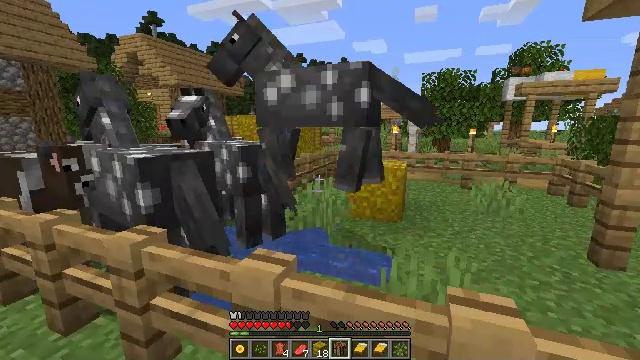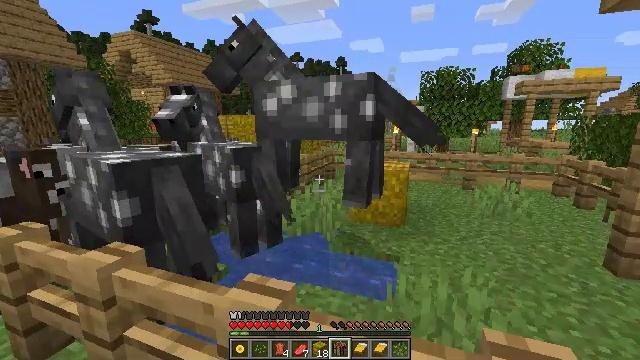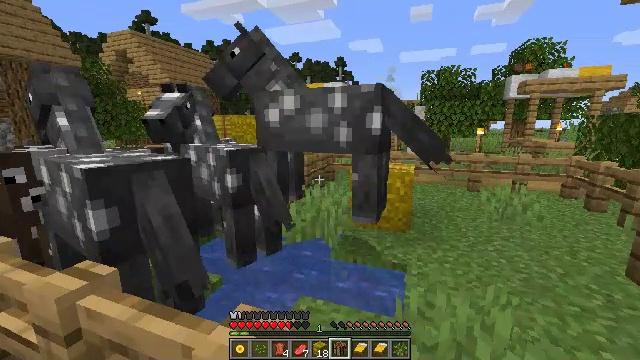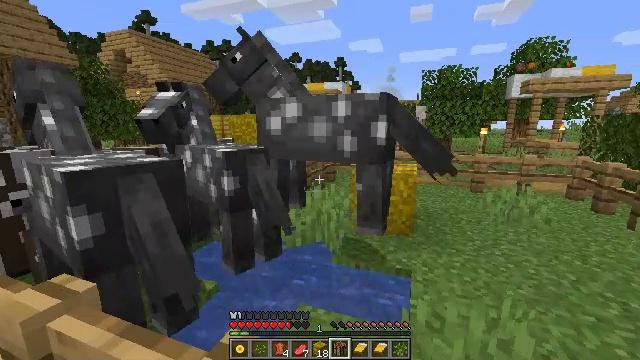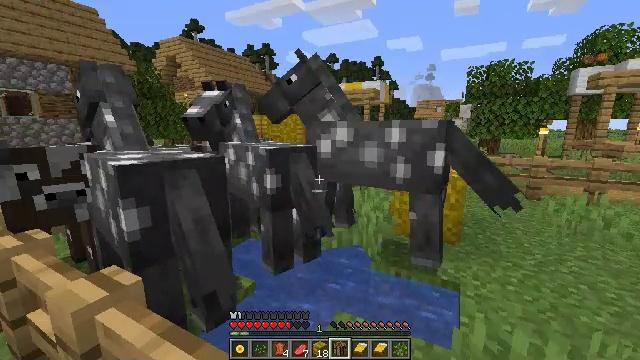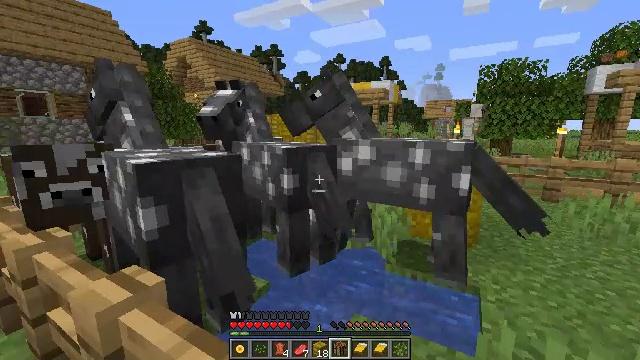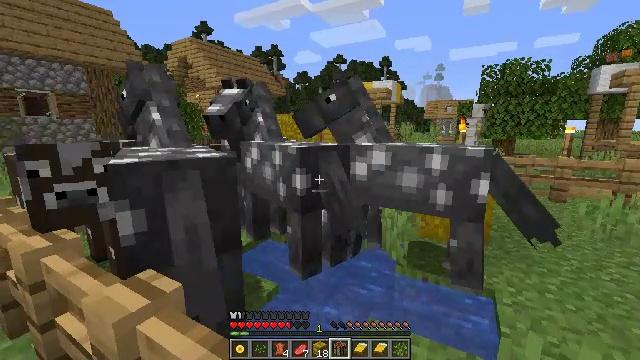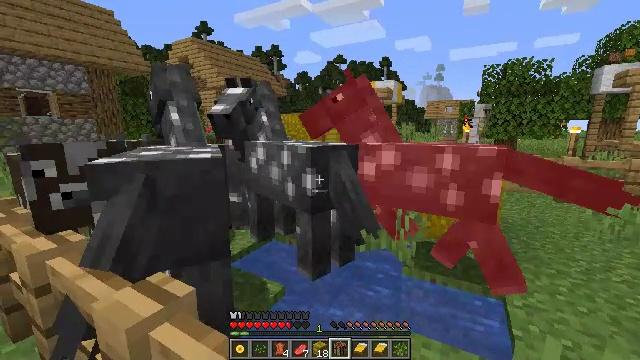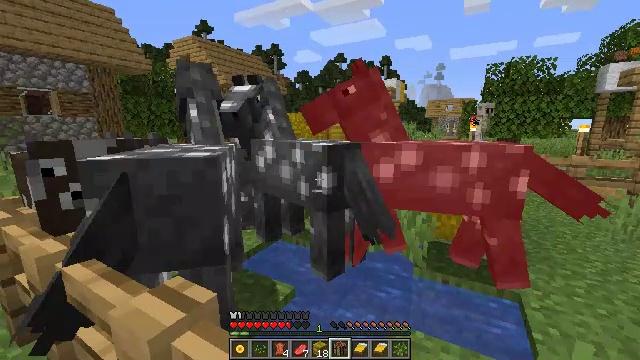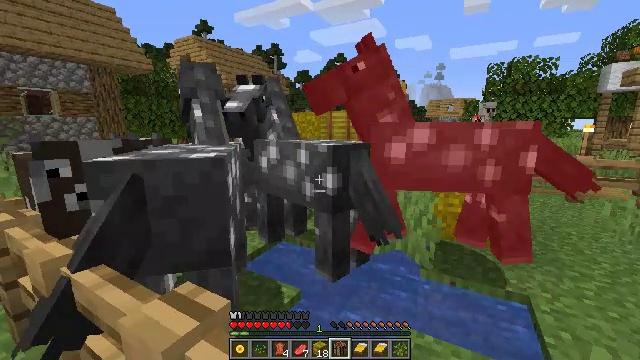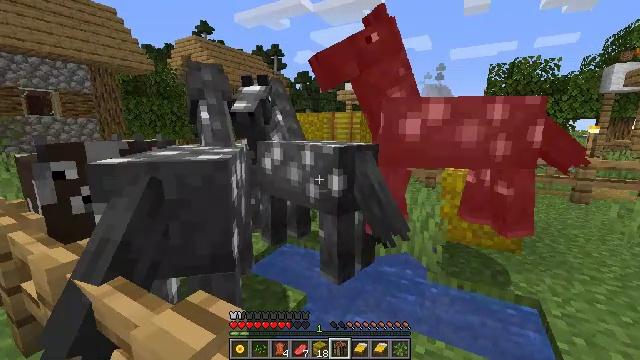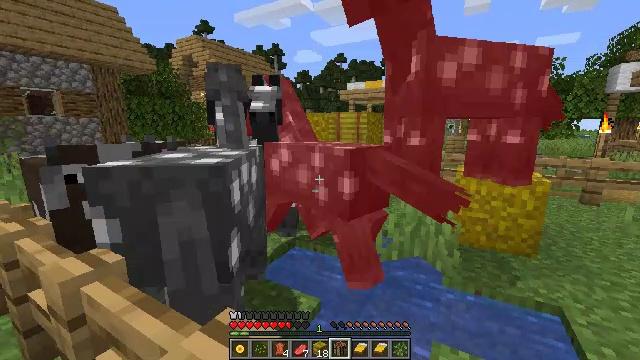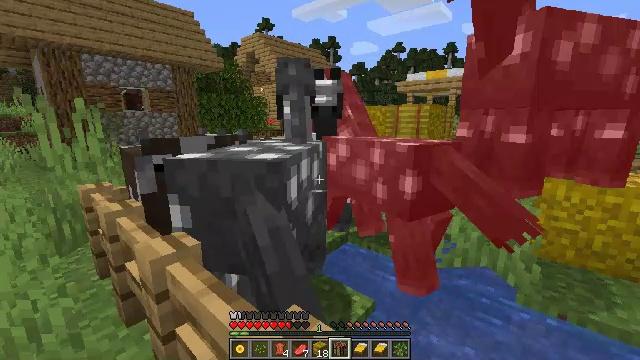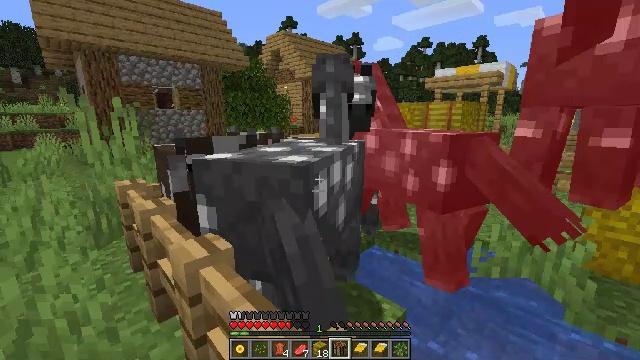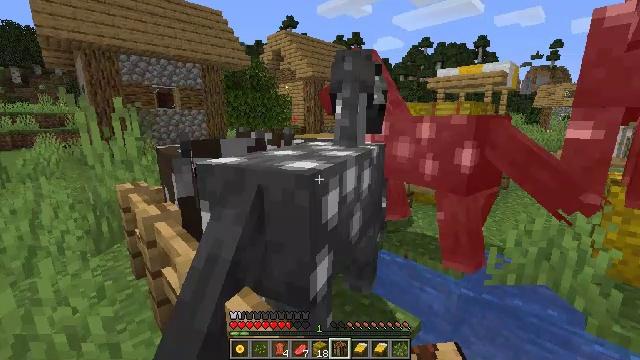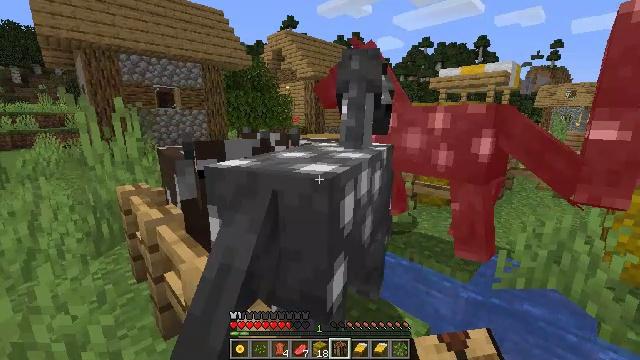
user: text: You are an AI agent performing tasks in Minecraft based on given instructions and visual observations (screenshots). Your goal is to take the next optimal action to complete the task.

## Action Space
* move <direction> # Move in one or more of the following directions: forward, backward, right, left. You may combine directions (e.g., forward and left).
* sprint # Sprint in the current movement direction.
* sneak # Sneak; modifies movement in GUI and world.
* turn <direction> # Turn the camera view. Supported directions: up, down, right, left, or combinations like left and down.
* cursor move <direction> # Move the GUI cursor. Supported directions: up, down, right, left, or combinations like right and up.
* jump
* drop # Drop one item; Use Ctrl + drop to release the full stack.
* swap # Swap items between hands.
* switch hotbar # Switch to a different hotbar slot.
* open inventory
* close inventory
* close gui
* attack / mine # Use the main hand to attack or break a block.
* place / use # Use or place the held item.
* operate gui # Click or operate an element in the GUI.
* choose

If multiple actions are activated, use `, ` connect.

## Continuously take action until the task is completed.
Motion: motion action
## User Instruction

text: Kill the cow.
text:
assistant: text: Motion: move forward
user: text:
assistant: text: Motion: move forward, attack / mine
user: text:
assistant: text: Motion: move forward, attack / mine
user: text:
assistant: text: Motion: move forward, turn left, attack / mine
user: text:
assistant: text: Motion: move forward, turn left
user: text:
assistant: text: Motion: move forward, attack / mine
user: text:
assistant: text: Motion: move forward, attack / mine
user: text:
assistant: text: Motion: move forward, attack / mine
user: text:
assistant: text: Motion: move forward
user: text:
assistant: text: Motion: move forward, attack / mine
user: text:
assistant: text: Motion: move forward, attack / mine
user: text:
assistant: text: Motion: move forward, turn left and down, attack / mine
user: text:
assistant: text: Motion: move forward, turn left, attack / mine
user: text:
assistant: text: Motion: move forward, attack / mine
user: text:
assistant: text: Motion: move forward, attack / mine
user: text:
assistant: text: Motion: move forward
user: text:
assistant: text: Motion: move forward, attack / mine
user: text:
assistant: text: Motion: move forward, attack / mine
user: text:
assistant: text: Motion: move forward, attack / mine
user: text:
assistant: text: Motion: move forward, attack / mine
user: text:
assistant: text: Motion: move forward, attack / mine
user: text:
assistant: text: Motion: move forward, attack / mine
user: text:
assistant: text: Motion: move forward
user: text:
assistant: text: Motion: move forward, turn right, attack / mine
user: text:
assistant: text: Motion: move forward, turn right and down, attack / mine
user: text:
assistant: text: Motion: move forward, turn right
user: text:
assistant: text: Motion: move forward, attack / mine
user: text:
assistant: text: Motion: move forward, attack / mine
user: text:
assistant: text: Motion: move forward, attack / mine
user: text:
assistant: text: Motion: move forward